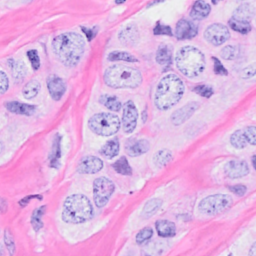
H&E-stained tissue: Breast